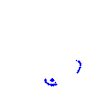
Particle: proton